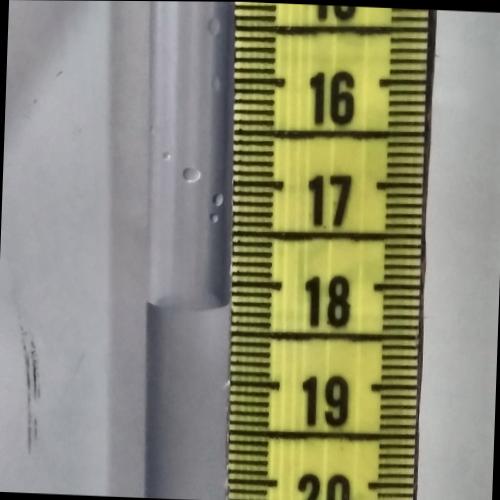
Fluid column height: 18.2 cm